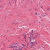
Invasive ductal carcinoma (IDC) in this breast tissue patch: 0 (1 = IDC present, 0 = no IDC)